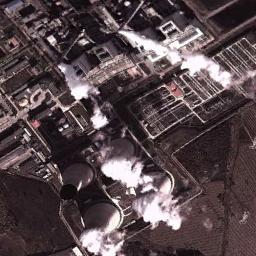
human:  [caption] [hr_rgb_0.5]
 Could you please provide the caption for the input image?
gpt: The thermal power station is next to some buildings with white mist above .

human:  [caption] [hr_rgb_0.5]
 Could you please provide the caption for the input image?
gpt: Here are three thermal power stations, two of which are emitting smoke .

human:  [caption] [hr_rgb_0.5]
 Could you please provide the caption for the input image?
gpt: There are many buildings of different shapes next to the thermal power station .

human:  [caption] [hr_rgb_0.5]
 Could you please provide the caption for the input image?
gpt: In the thermal power station there are many machines and equipment, pipelines, Four cooling towers and two chimneys .

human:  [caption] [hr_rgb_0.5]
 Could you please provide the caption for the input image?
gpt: There are some buildings and several chimneys on the thermal power station .